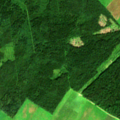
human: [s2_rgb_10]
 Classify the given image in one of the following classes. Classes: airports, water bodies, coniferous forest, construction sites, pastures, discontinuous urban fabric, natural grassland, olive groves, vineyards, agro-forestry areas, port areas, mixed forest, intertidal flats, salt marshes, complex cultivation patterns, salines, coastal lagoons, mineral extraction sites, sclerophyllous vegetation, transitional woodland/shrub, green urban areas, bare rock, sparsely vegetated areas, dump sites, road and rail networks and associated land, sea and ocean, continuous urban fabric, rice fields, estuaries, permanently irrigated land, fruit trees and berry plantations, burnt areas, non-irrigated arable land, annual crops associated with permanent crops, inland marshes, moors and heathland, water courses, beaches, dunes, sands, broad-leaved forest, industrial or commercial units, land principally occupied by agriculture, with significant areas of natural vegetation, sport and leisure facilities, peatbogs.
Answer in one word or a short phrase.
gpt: non-irrigated arable land, pastures, mixed forest